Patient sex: F
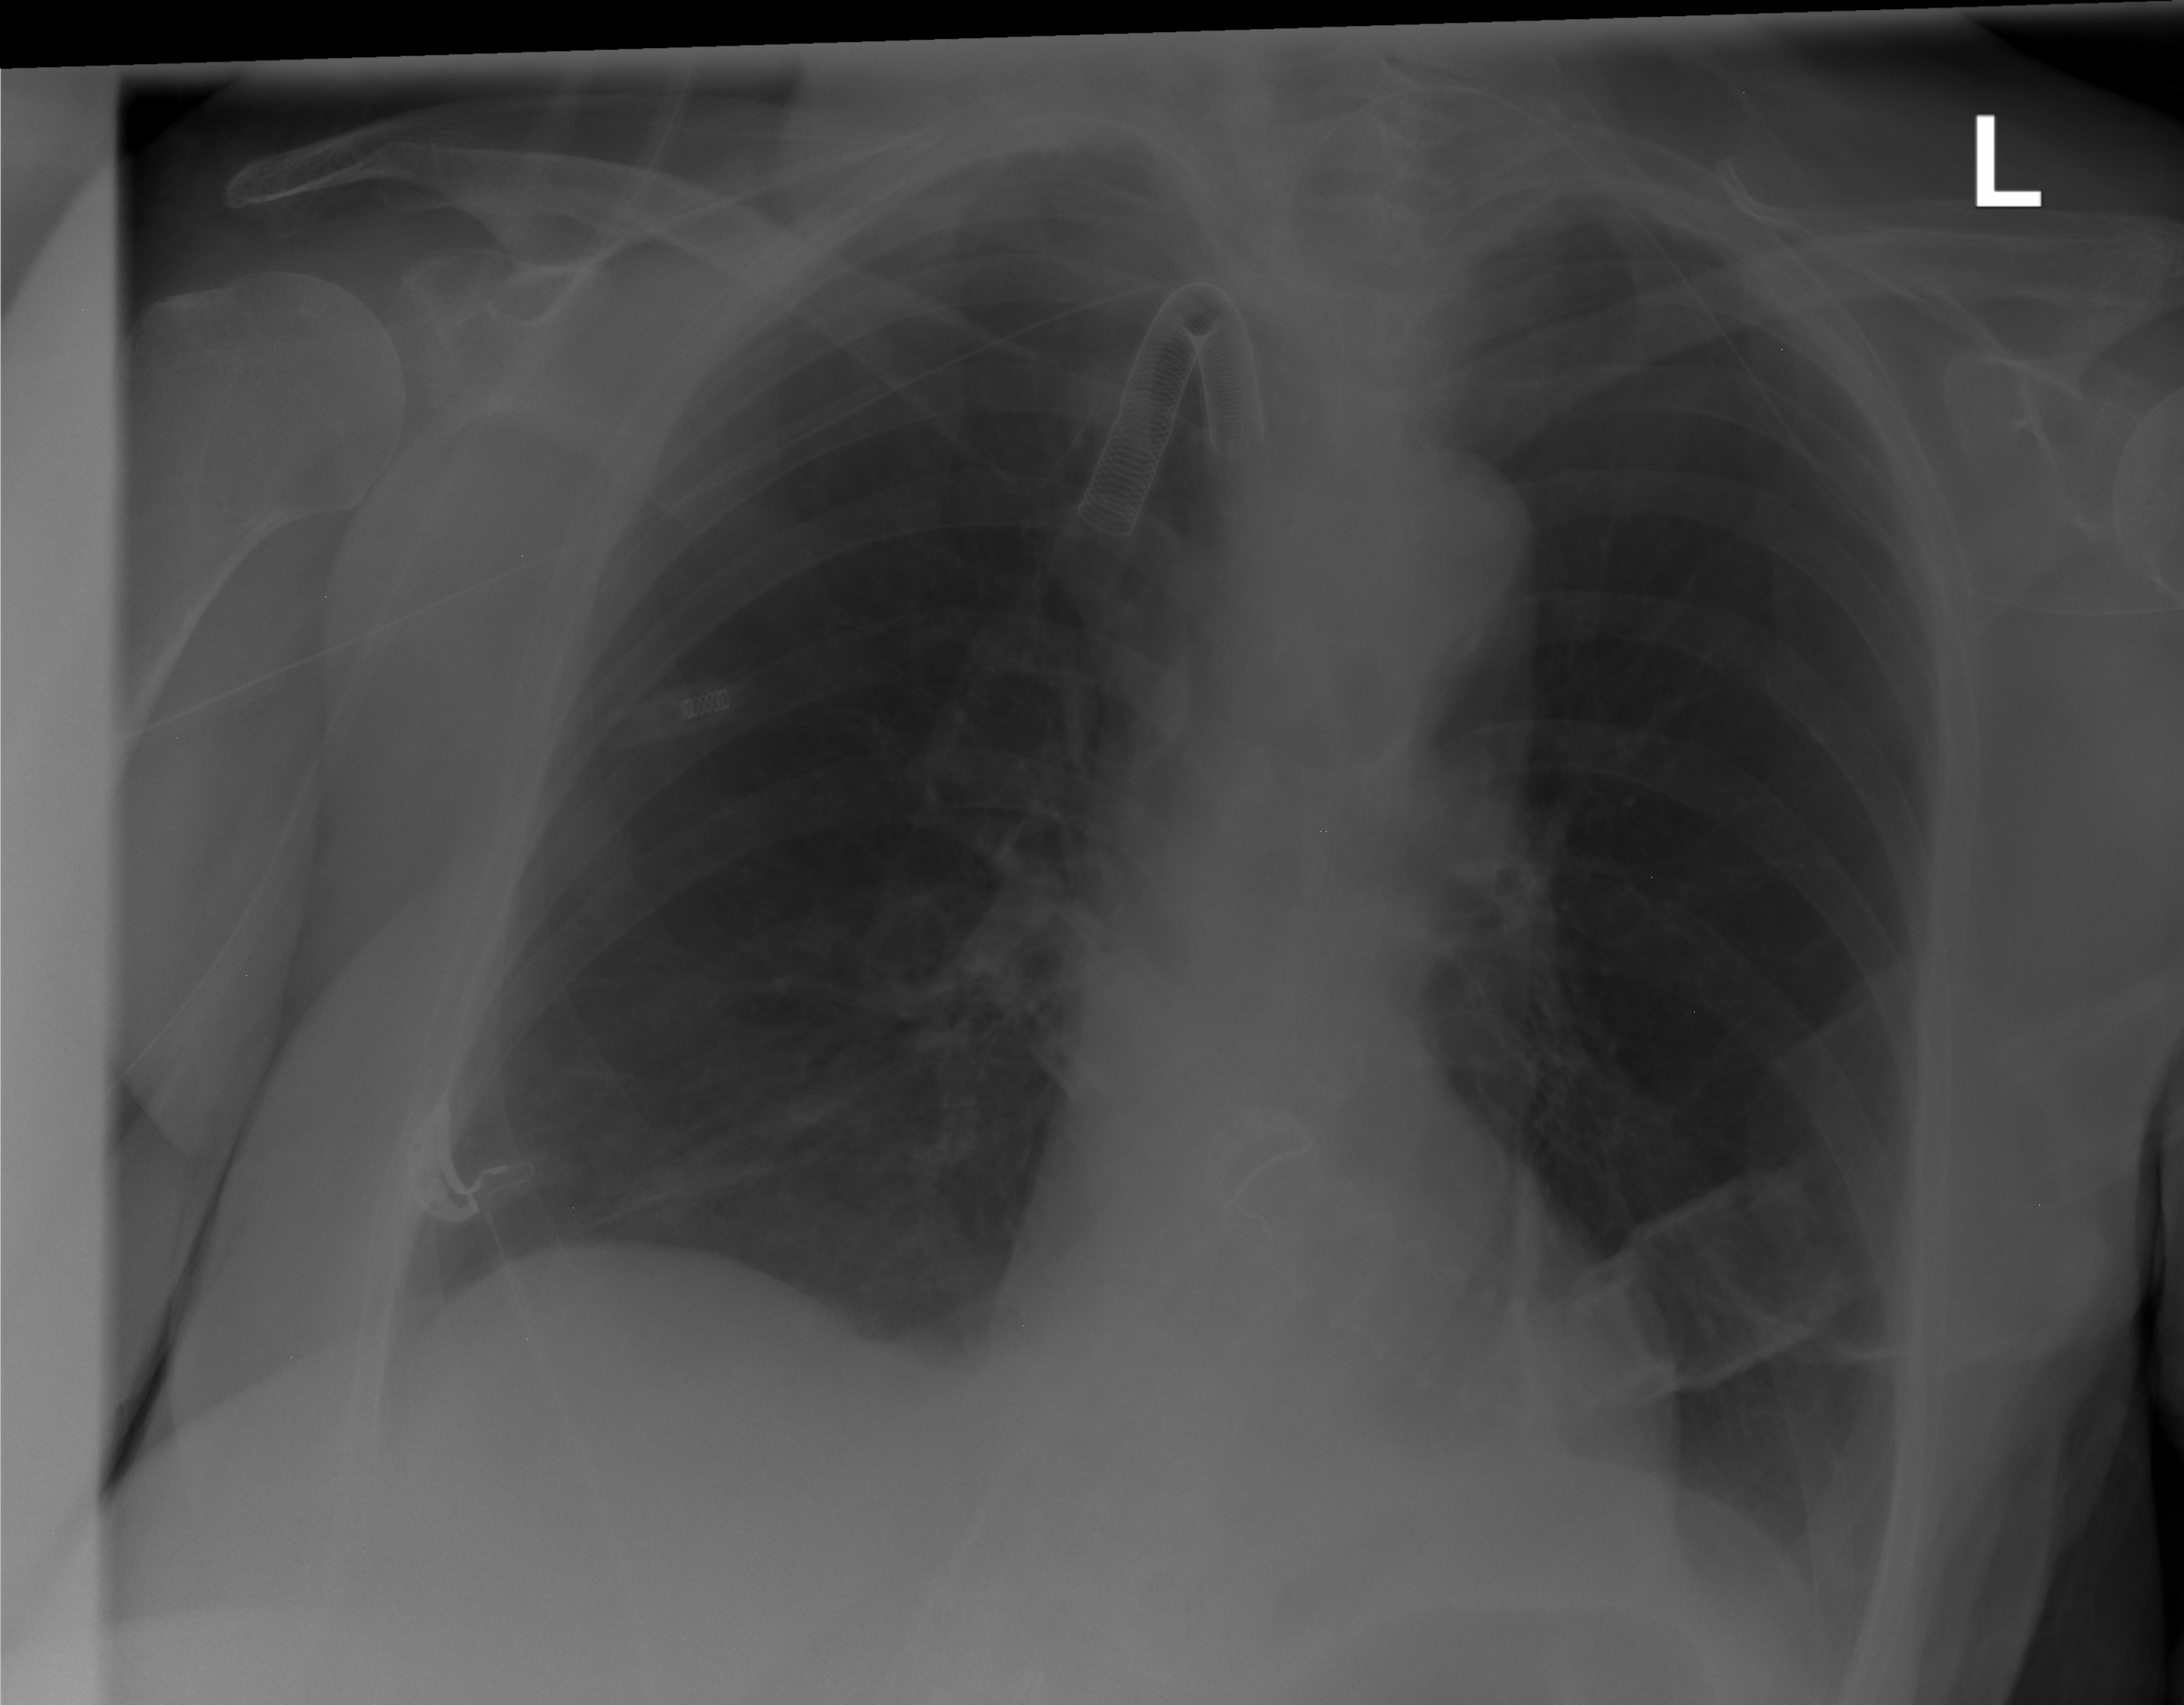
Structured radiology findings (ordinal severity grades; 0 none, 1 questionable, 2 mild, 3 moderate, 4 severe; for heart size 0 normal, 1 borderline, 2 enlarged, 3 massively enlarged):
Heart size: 0
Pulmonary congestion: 0
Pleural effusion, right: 0
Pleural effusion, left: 0
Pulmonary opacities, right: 0
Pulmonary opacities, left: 0
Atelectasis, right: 0
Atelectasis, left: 2